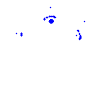
Particle: kaon